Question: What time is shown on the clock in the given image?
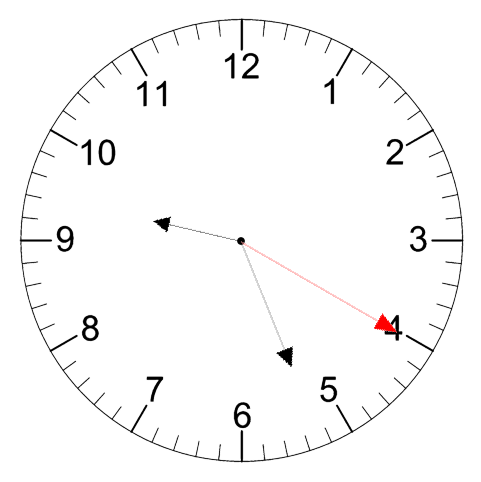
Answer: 09:26:20